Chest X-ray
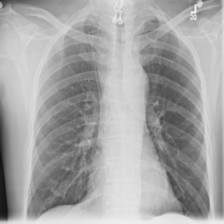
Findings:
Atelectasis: negative
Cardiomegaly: negative
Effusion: negative
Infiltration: negative
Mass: negative
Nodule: negative
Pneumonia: negative
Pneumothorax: negative
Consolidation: negative
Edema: negative
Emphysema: negative
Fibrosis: negative
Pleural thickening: negative
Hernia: negative